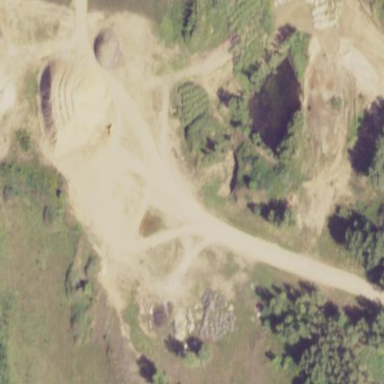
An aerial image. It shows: Quarry area rich in gravel resources.